Question: I have got a basic question , I have got a menu box in which there are two sections , right -text section and left text section , but I cant layout both horizontally as shown in the image , i want both to be aligned in horizontally without using negative margins.
Css used:
'''
<div id="Menu">
<div class="Menu-Left-Text">This<br />is the <br />section for<br />left text.</div>
<div class="Menu-Right-Text">This<br />is the <br />section for<br />right text.</div>
</div>
#Menu .Menu-Left-Text
{
margin-left: 9px;
padding-top: 9px;
font-size: 16pt;
font-family: 'ITC Avant Garde Gothic';
font-weight: bolder;
width: 189px;
}
#Menu .Menu-Right-Text
{
float:right;
font-family: 'Times New Roman' , Times, serif;
font-weight: bold;
}
'''
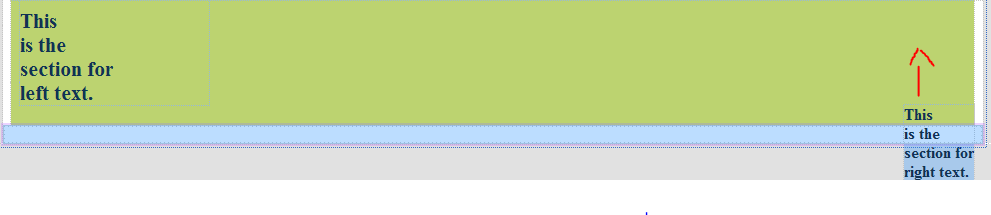
Answer: '''
.Menu-Left-Text { float: left; width: 50%; }
.Menu-Right-Text { margin-left: 50%; }
#Menu { overflow: auto; }
'''
Using the above means that there'll be in the flow of the page inside your '#Menu', meaning your '#Menu' will have a height that's affected by its content. That'll allow you to add a background colour / image to '#Menu' that will actually work.
Or, if you don't care about it working in IE7 or lower:
'''
#Menu { display: table; }
#Menu > div { display: table-cell; }
'''
This has the benefit of both sides taking equal amount of space, as well as the all of the content affecting the height of the '#Menu'